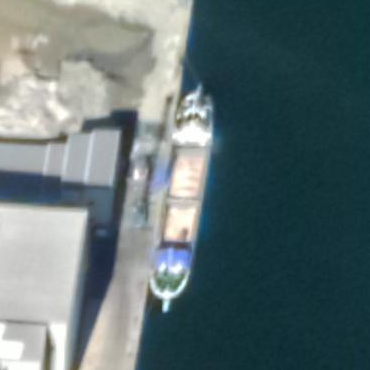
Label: civil